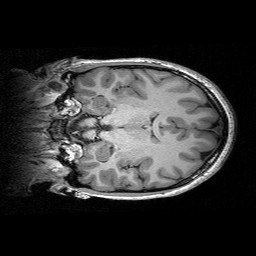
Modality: T1w
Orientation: coronal
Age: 16
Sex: female
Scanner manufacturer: siemens
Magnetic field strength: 3 T
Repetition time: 2.53 s
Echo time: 0.00297 s